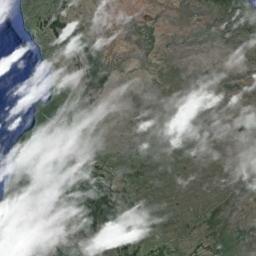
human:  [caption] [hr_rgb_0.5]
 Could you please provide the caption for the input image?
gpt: The stratocumulus are located above the land covered by spare vegetation .

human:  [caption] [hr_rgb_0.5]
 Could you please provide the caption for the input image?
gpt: A white cloud floats above the forest and river .

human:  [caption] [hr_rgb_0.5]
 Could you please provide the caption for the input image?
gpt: The white cloud is above bare land and blue sea .

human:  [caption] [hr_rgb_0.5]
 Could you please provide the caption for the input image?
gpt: Sparse white clouds on green land and blue sea .

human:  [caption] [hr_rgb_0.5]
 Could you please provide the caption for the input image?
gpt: There are gauzy clouds over a sea shore .